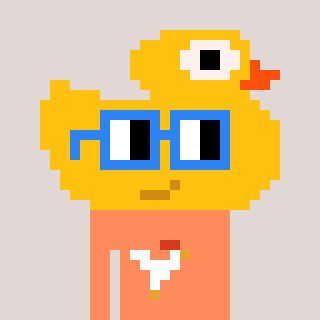
a pixel art character with square blue glasses, a ducky-shaped head and a peachy-colored body on a warm background